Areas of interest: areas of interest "Commercial service"
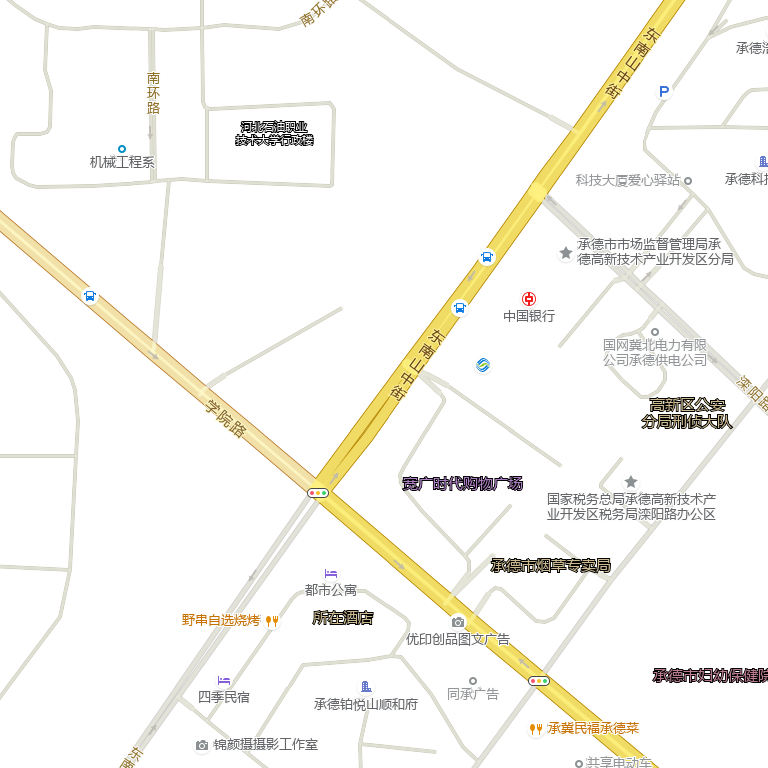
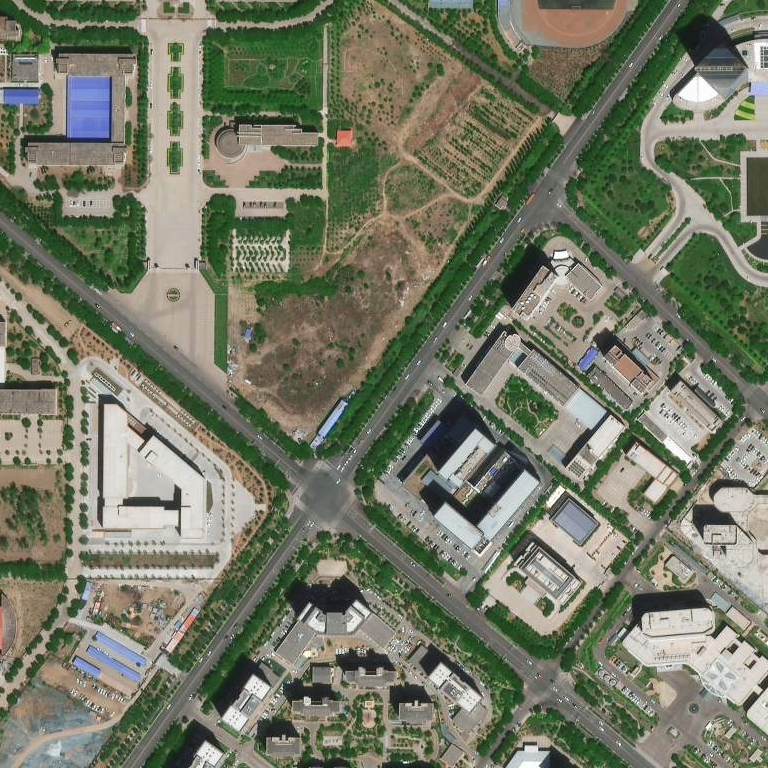